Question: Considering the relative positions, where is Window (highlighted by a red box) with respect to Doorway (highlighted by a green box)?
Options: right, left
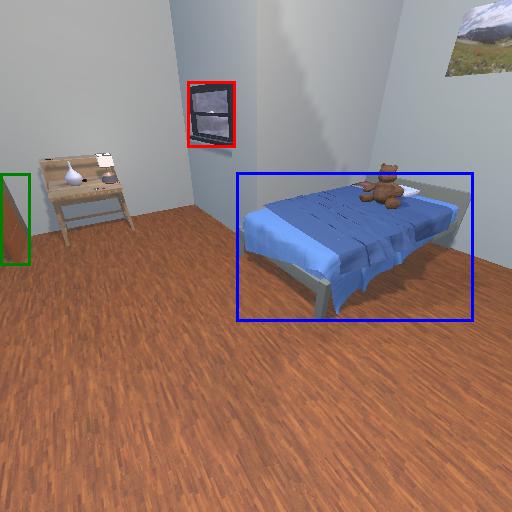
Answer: right